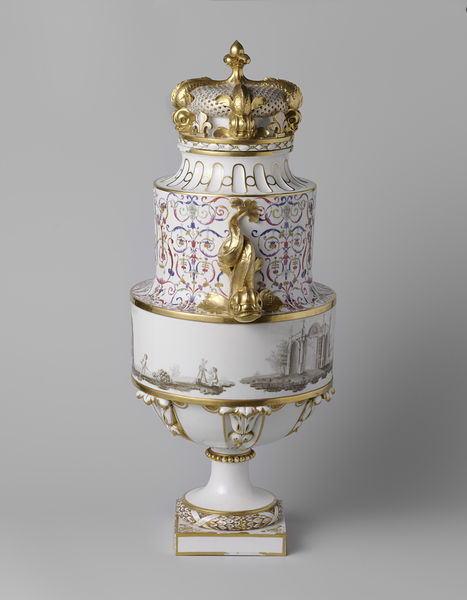
Titel: Vaas met deksel
Künstler: fabriek Leperre-Durot
Standort: Amsterdam
Institution: Rijksmuseum
Schlagwörter: blue, crown, red, white, gold, painting, decorative, pattern, pink, brown, vase, classic, boat, ship, water, baroque, ornament, photo, boats, urn, royal, colorful, museum, floral, vessel, farm, farmer, fish, paint, leave, work, pottery, photograph, patter, container, porcelain, porcellain, base, kitch, goblet, object, lid, expensive, intricate, handle, porselain, thropy, vessal